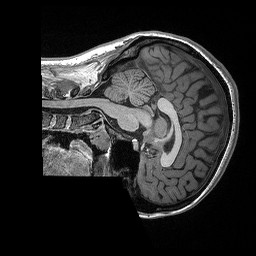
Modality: T1w
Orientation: sagittal
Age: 21
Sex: female
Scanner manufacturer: siemens
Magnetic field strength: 3 T
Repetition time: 2.3 s
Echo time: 0.00298 s